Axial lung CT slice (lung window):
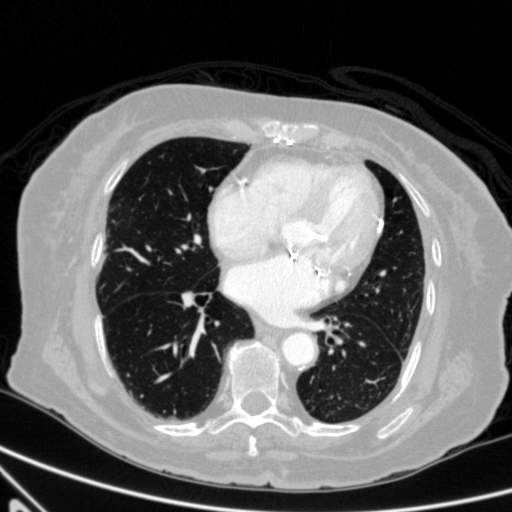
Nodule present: no